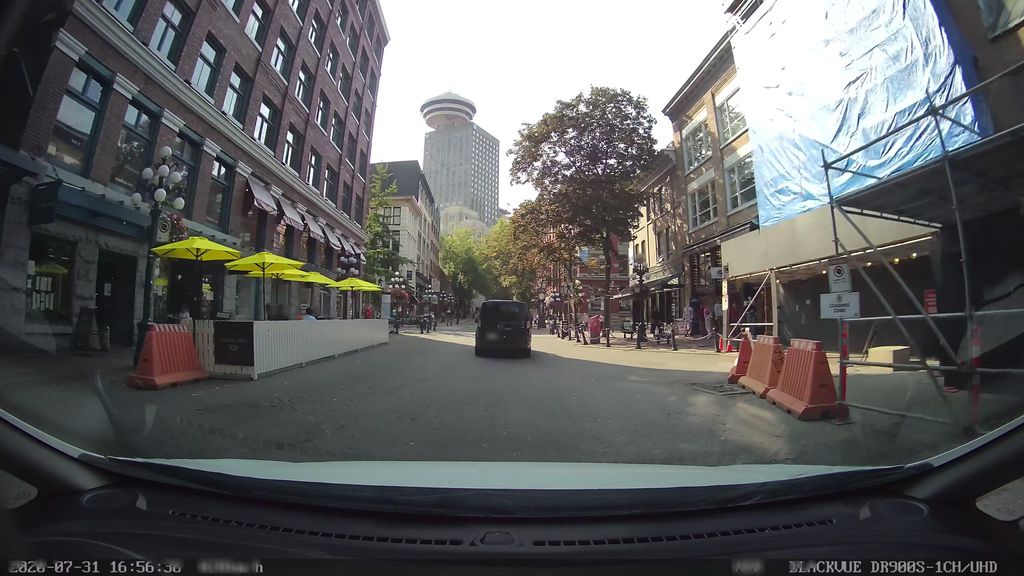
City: vancouver